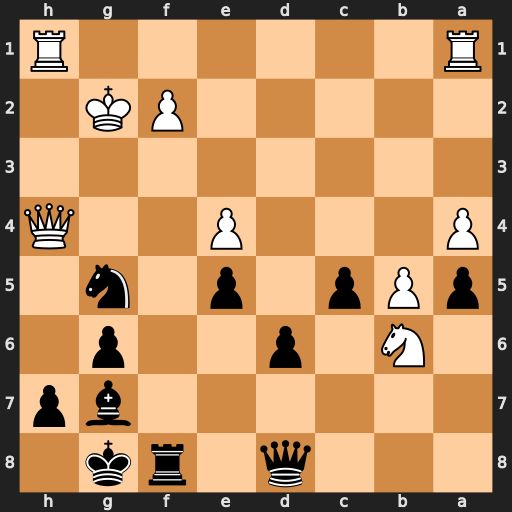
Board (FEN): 3q1rk1/6bp/1N1p2p1/pPp1p1n1/P3P2Q/8/5PK1/R6R
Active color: b
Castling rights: -
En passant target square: -
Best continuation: Rf4 Nd5 Rxh4